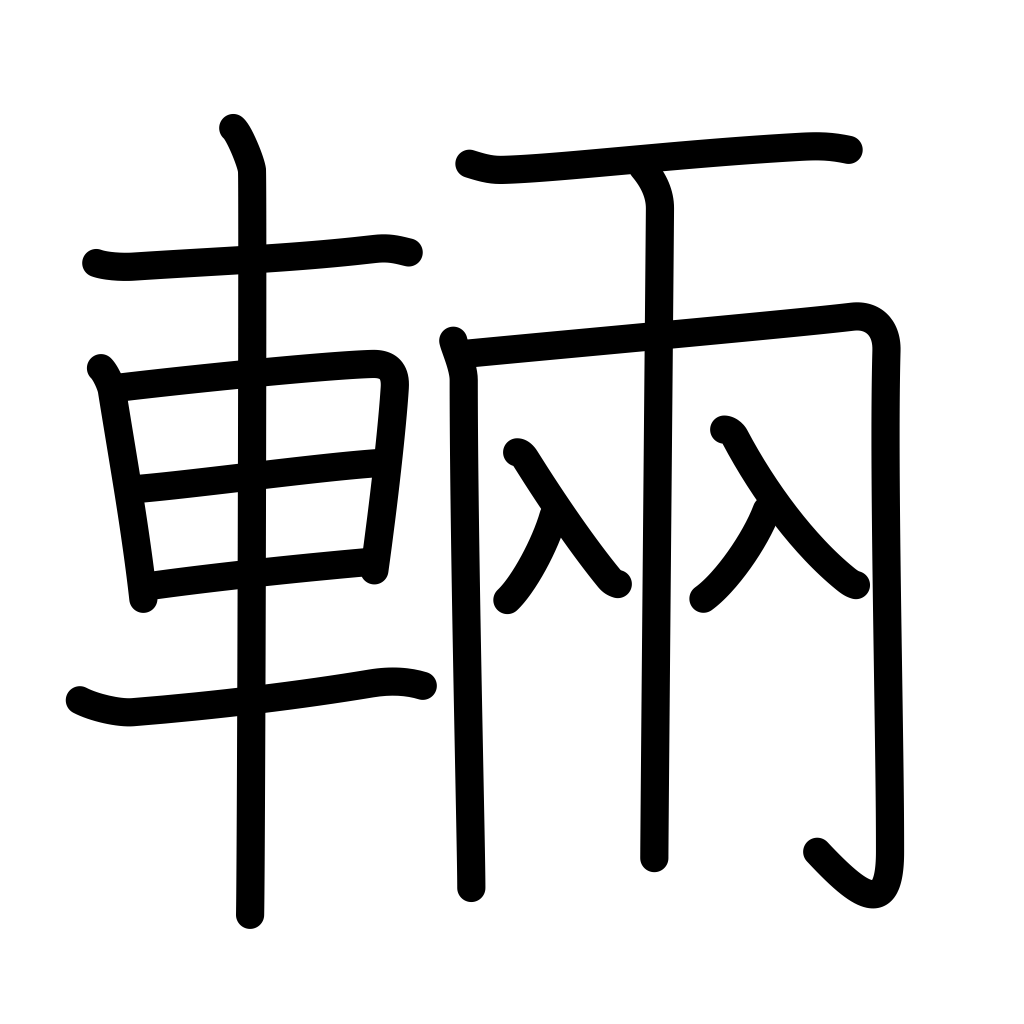
Meaning: counter for large vehicles